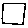
Label: square